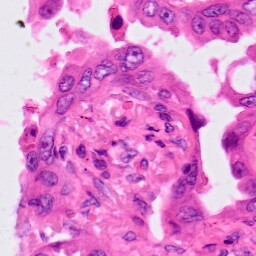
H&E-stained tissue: Lung